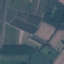
Land use / land cover: PermanentCrop